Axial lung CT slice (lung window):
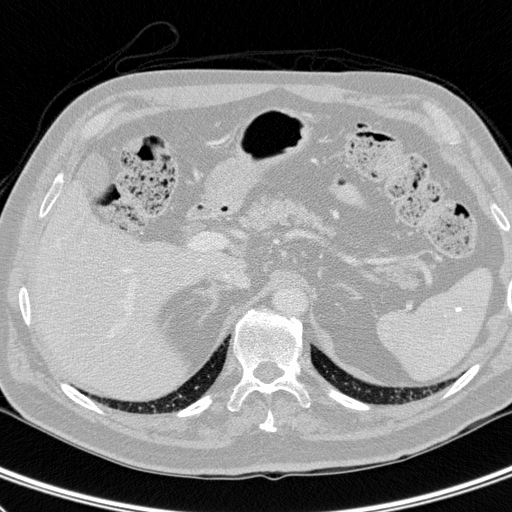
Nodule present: no